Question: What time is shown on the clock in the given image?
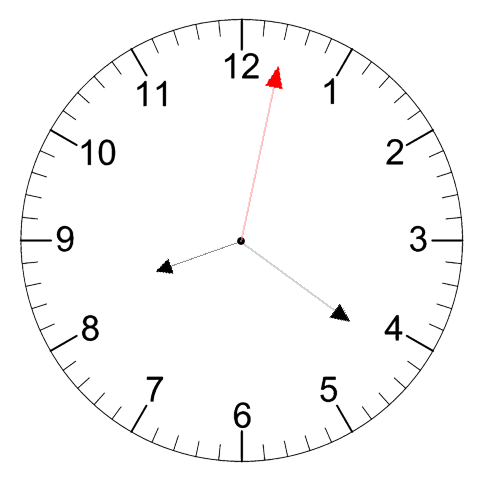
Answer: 08:21:02